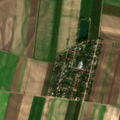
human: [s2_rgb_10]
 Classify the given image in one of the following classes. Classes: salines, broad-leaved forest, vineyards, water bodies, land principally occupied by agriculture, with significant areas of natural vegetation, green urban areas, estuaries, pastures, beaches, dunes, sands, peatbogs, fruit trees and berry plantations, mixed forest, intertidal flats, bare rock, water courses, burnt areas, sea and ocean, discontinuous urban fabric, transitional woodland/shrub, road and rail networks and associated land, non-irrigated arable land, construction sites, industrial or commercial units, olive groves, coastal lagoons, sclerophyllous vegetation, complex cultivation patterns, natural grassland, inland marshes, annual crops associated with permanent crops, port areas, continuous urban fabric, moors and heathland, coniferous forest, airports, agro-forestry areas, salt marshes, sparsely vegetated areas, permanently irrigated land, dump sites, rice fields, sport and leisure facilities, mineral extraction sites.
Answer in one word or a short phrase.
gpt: discontinuous urban fabric, non-irrigated arable land, broad-leaved forest